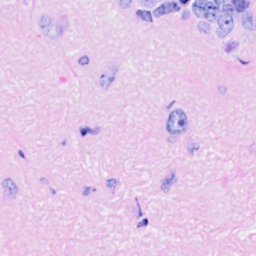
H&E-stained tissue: Breast